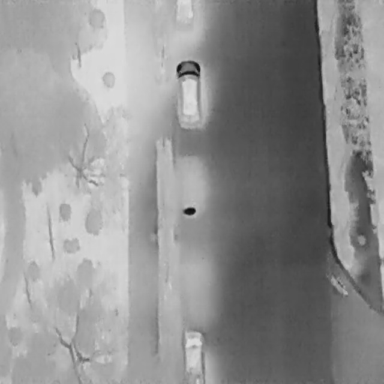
There is a Bicycle in the infrared image.